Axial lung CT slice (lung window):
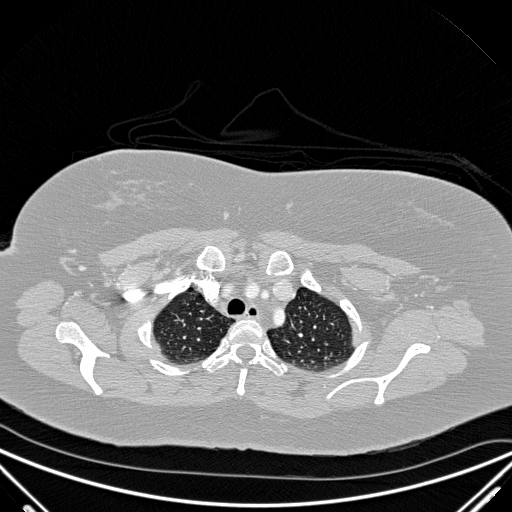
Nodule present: no